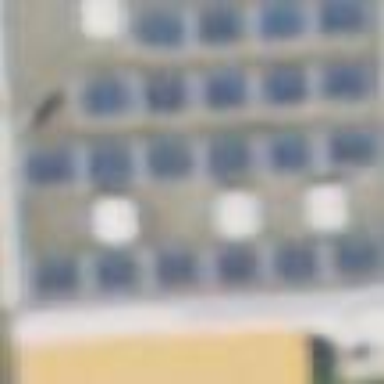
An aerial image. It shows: Solar power generator with photovoltaic panels.